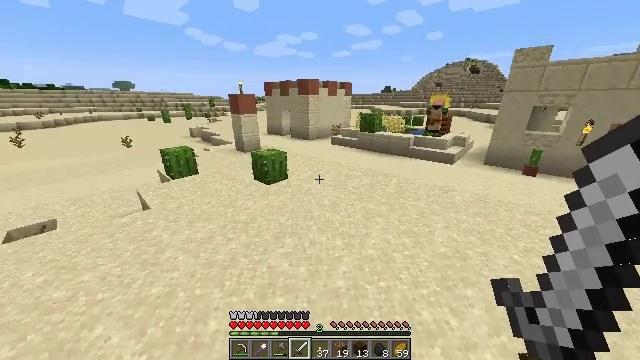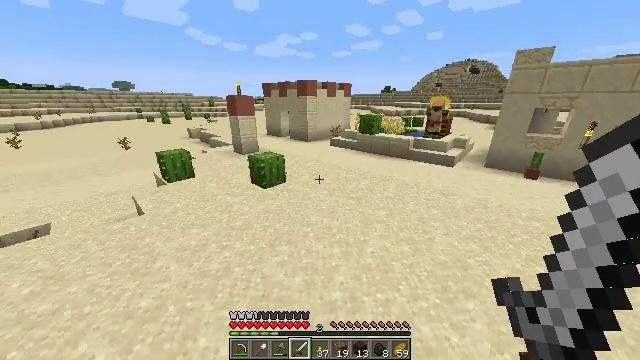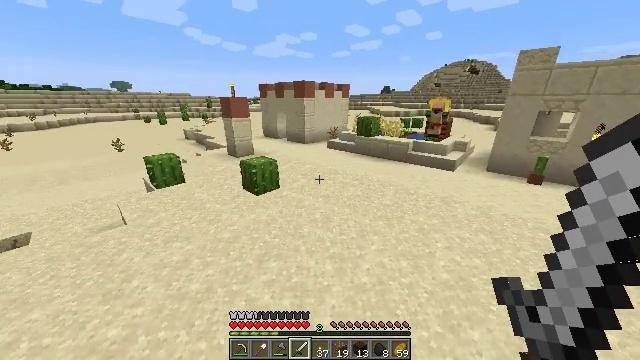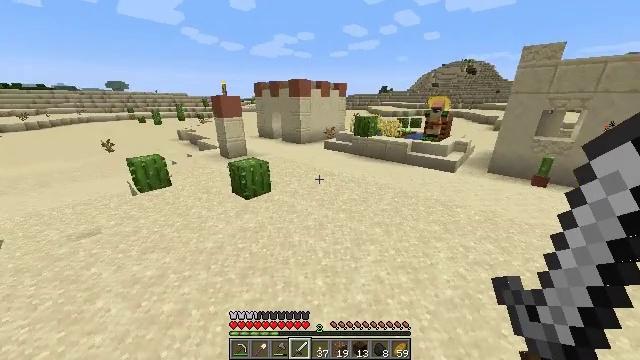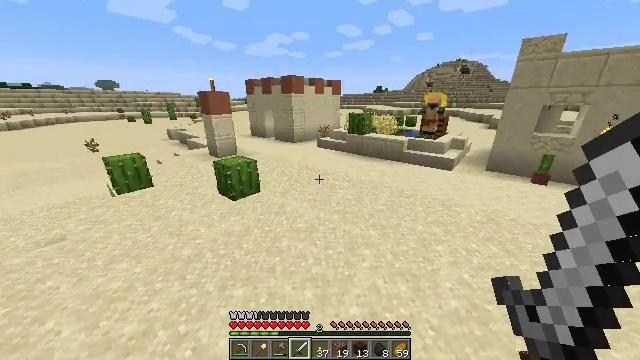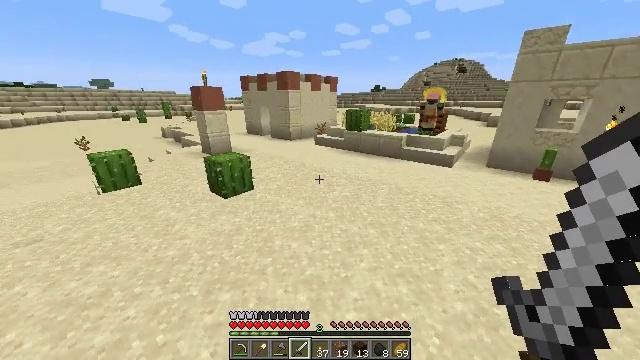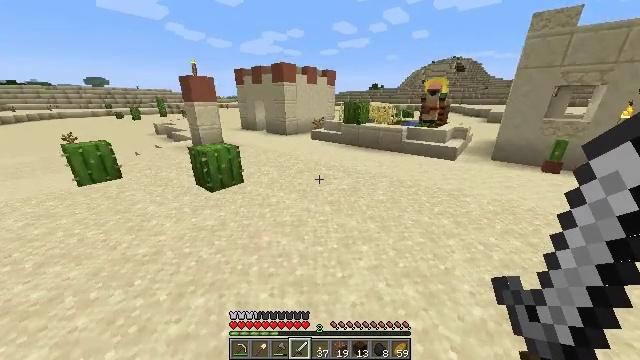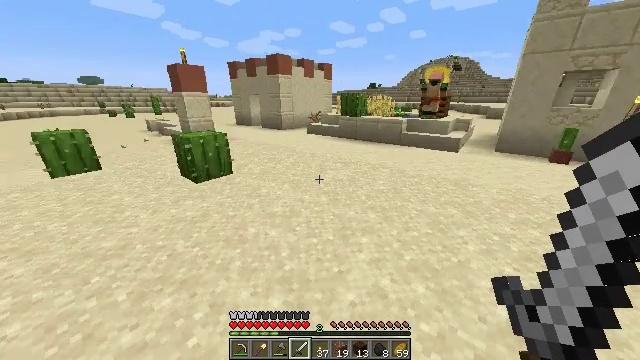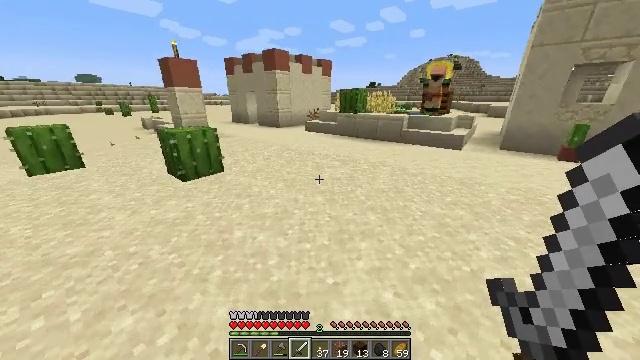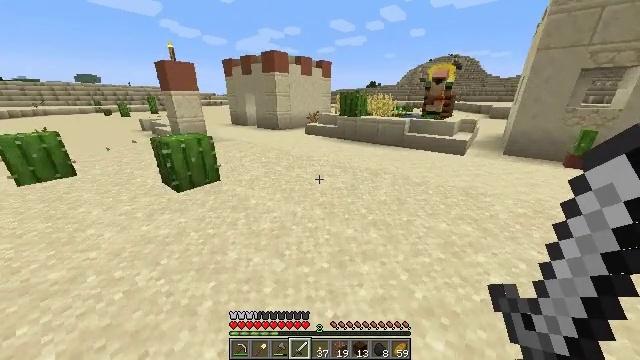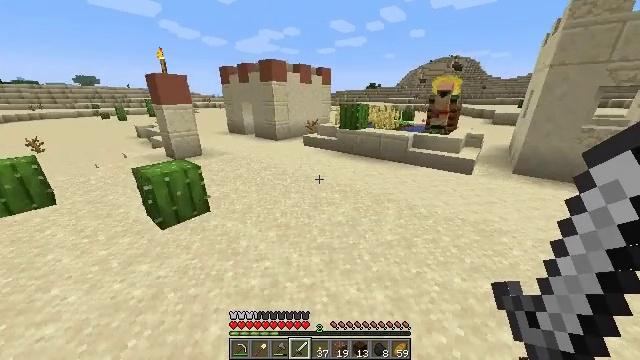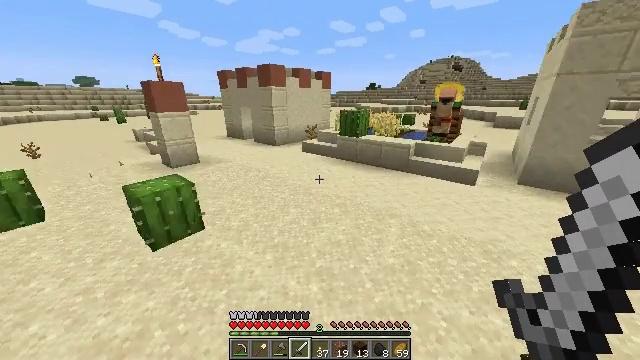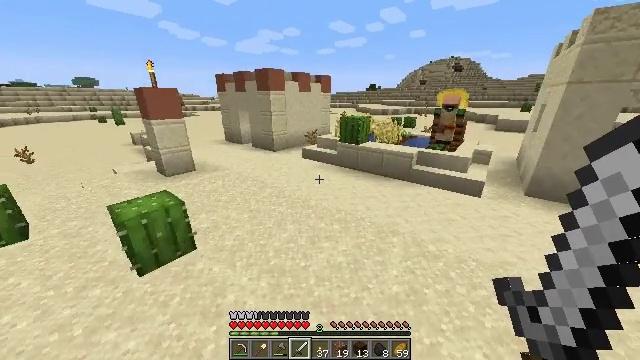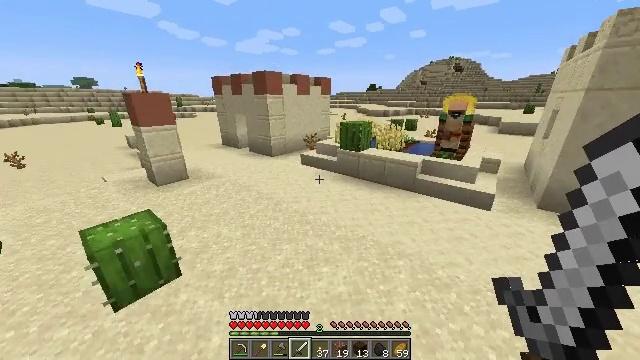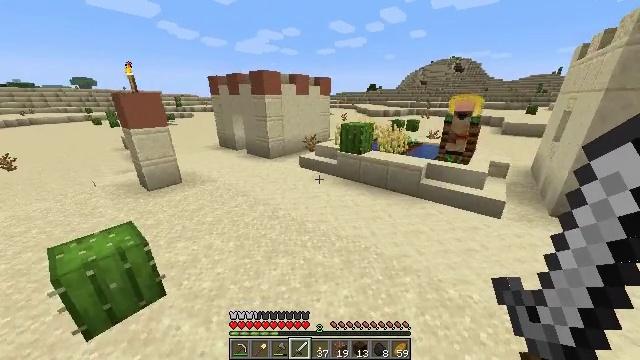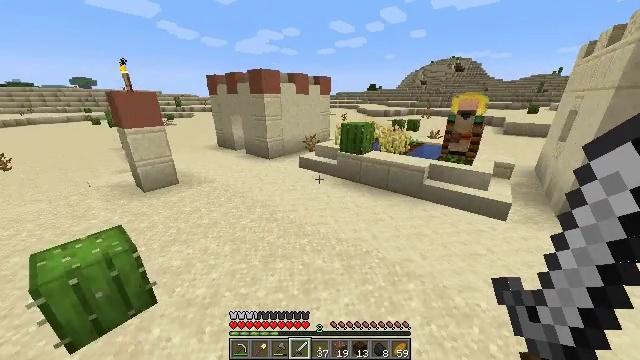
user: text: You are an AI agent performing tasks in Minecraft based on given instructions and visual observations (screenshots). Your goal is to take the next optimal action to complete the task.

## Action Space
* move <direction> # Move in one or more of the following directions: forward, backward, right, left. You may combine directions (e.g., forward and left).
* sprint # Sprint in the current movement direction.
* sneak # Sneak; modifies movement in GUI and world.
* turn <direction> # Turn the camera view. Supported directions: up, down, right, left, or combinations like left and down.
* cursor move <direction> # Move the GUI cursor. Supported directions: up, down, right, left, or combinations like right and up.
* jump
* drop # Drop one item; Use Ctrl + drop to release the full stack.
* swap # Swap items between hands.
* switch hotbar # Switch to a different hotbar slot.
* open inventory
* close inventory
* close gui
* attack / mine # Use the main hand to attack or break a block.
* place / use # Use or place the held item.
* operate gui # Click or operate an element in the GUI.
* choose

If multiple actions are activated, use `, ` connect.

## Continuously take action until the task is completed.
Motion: motion action
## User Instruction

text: Attack the hay block to get hay.
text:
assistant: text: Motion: move forward, sprint, jump
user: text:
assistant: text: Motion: move forward, sprint, jump
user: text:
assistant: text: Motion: move forward, sprint, jump
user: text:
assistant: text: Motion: move forward, sprint, turn right, jump
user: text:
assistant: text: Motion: move forward, sprint, jump
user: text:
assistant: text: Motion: move forward, sprint, jump
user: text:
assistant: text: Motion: move forward, sprint, jump
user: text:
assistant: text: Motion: move forward, sprint, jump
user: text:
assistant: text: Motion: move forward, sprint, jump
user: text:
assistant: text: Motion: move forward, sprint, jump
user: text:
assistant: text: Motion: move forward, sprint, jump
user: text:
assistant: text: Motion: move forward, sprint, jump
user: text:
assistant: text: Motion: move forward, sprint, jump
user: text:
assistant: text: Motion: move forward, sprint, jump
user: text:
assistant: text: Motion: move forward, sprint, jump
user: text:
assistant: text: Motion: move forward, sprint, jump
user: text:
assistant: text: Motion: move forward, sprint, jump
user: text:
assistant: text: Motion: move forward, sprint, jump
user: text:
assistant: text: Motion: move forward, sprint, jump
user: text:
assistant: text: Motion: move forward, sprint, jump
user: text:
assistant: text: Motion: move forward and move left, sprint, jump
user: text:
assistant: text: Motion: move forward and move left, sprint, jump
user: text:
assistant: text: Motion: move forward and move left, sprint, jump
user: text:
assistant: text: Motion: move forward and move left, sprint, jump
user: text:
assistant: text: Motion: move forward and move left, sprint, jump
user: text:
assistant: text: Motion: move forward and move left, sprint, jump
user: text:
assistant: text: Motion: move forward and move left, sprint, jump
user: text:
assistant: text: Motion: move forward and move left, sprint, jump
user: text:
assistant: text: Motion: move forward and move left, sprint, jump
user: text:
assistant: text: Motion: move forward and move left, sprint, jump